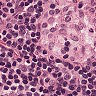
Metastatic tissue present: no